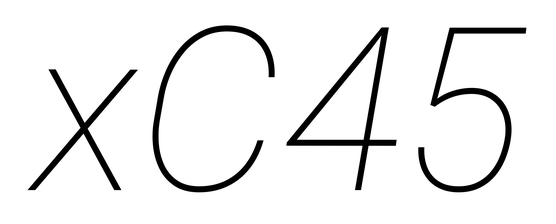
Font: Roboto-Italic_Thin_Italic